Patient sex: M
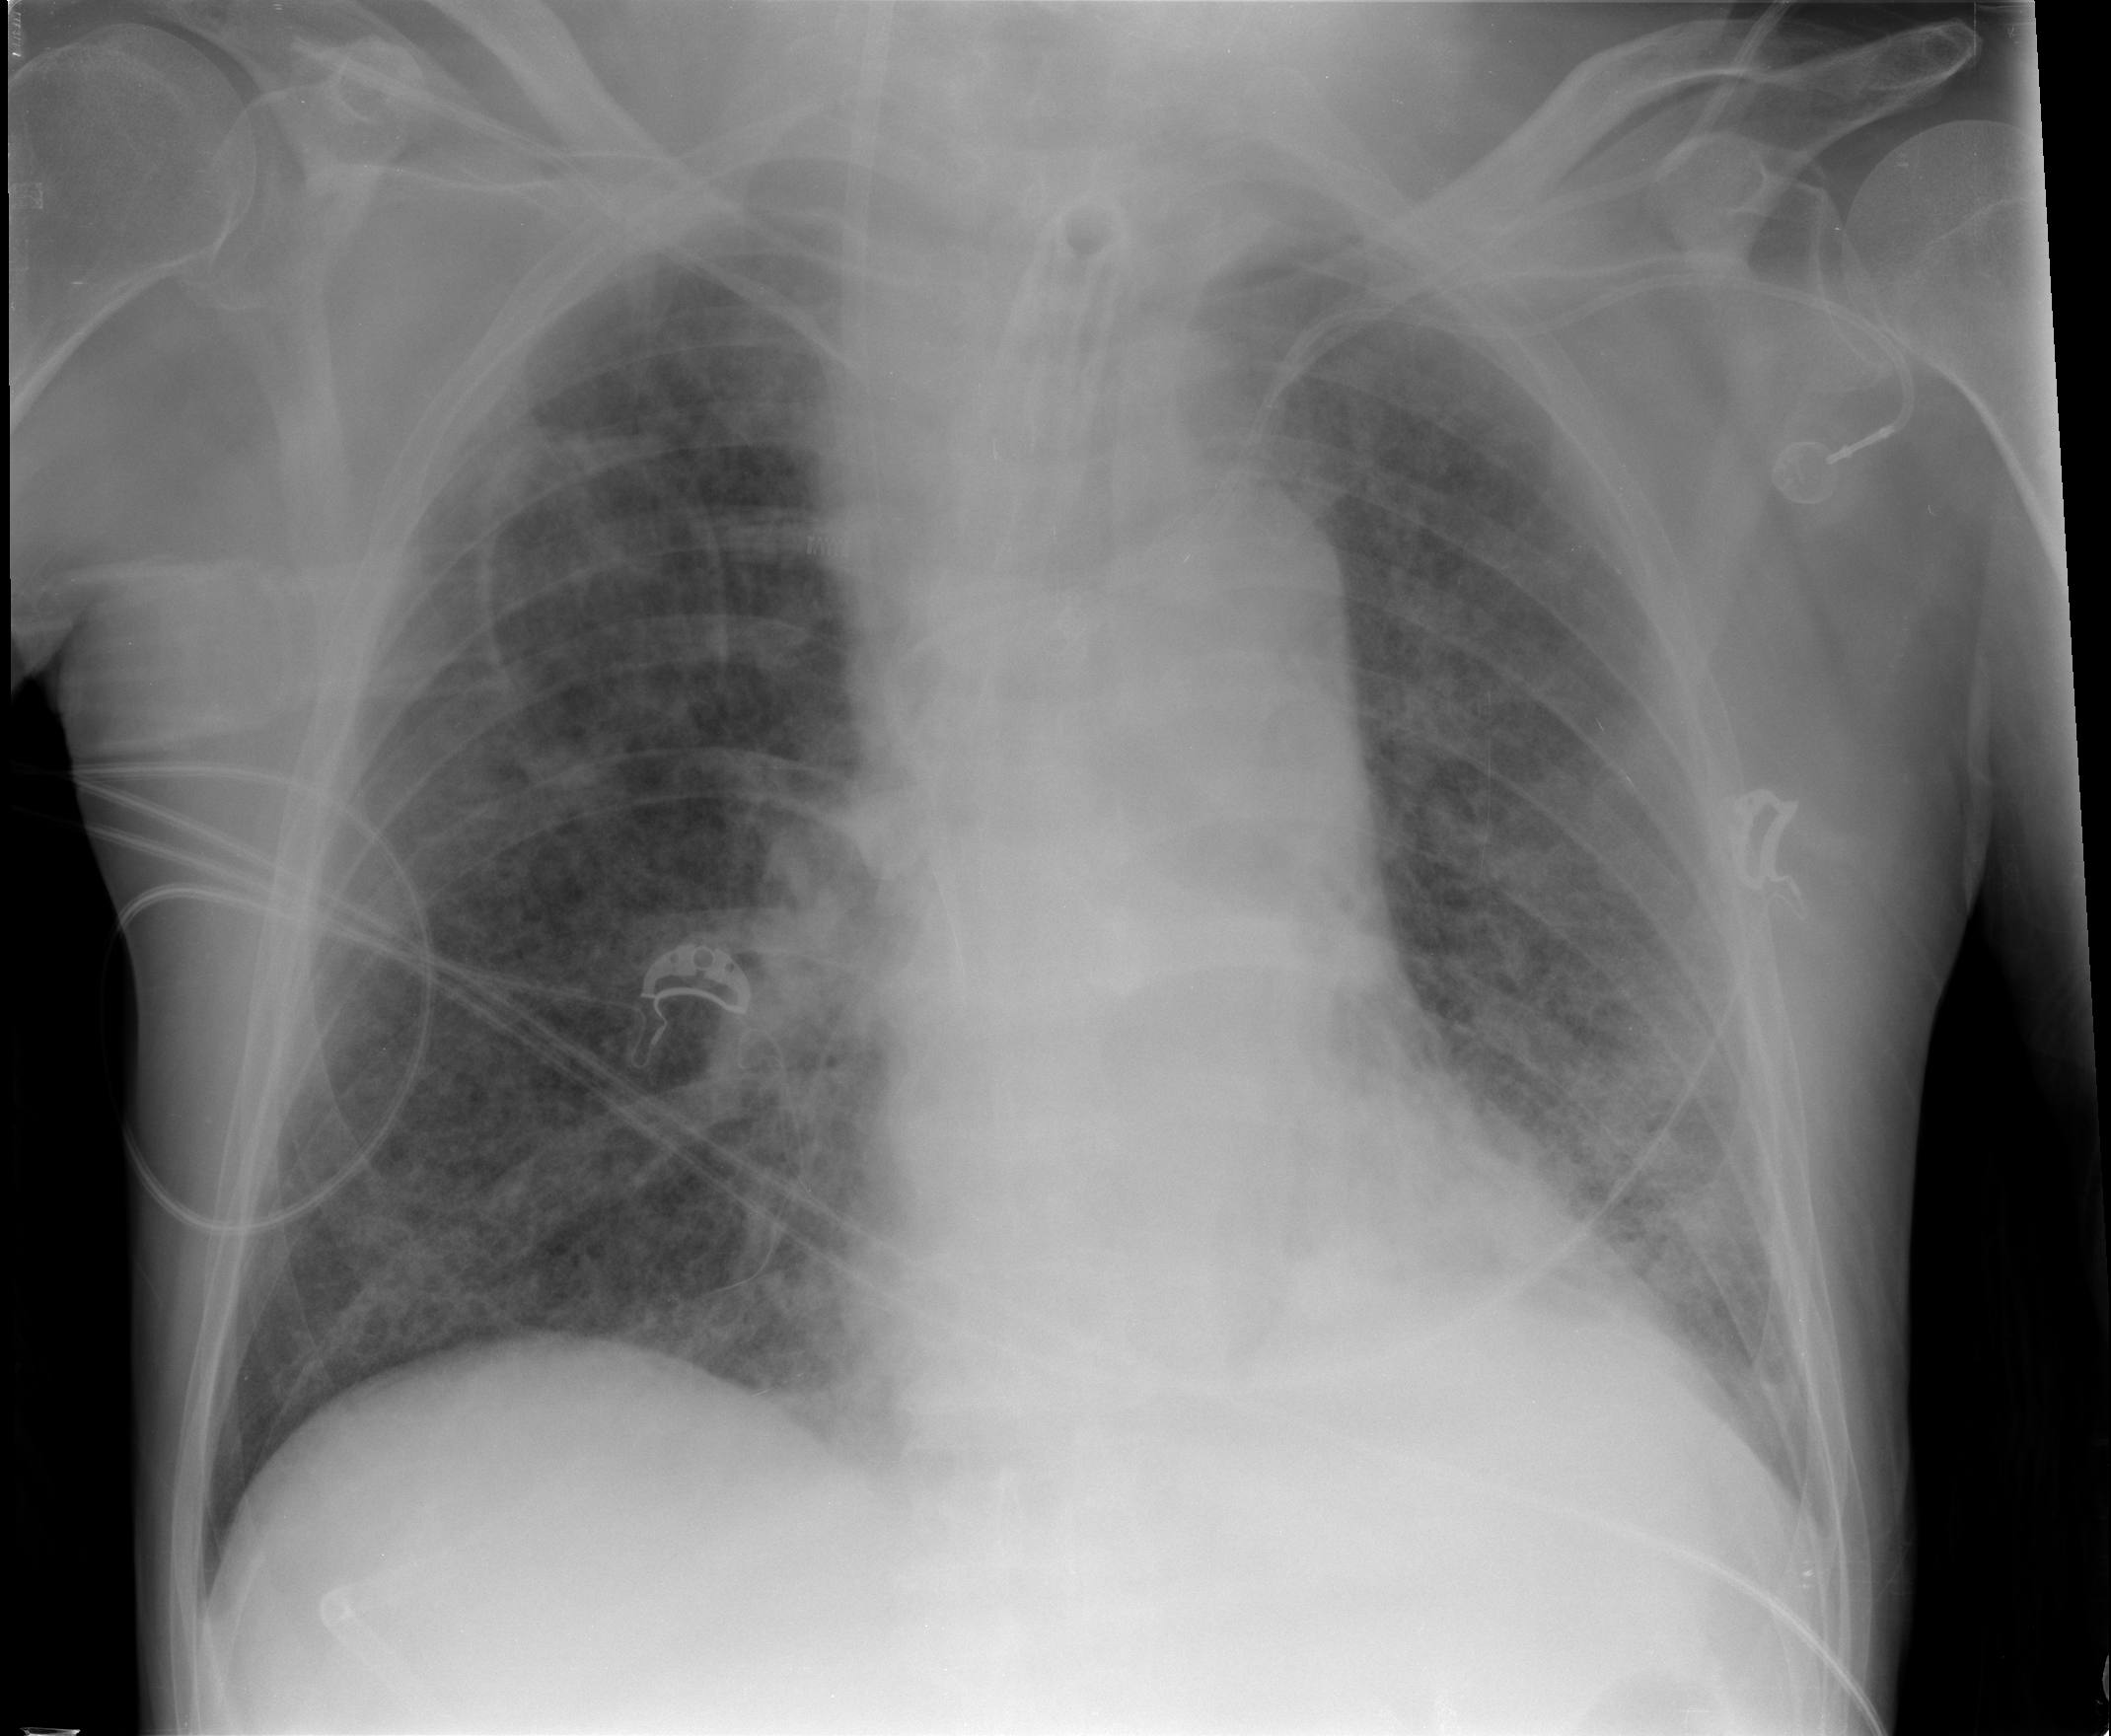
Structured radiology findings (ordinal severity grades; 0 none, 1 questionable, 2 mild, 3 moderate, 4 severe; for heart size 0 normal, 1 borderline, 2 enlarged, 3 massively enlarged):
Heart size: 0
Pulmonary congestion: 0
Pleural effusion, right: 0
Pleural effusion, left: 0
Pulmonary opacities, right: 3
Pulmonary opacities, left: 3
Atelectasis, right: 0
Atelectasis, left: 0